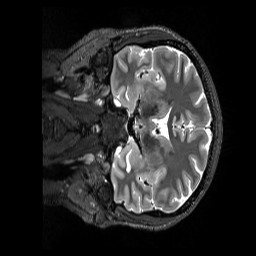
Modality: T2w
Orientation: coronal
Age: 30
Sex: female
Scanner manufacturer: siemens
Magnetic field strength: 3 T
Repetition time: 3.2 s
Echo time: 0.728 s